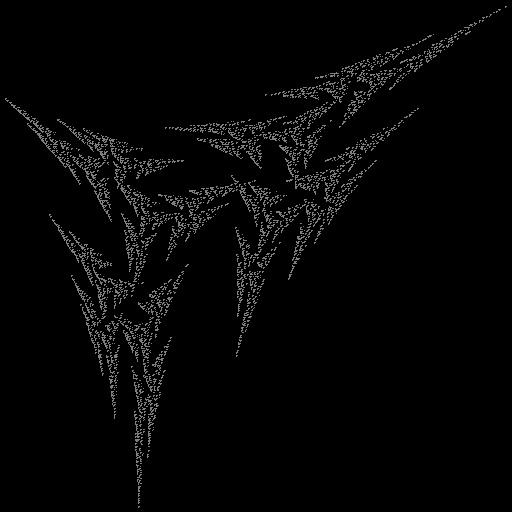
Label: snowcap